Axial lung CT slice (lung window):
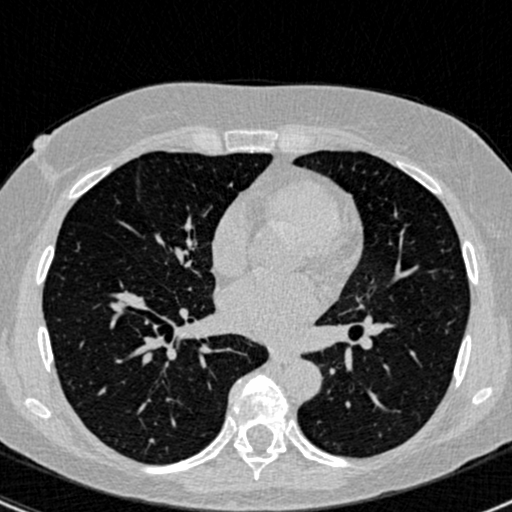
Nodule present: no